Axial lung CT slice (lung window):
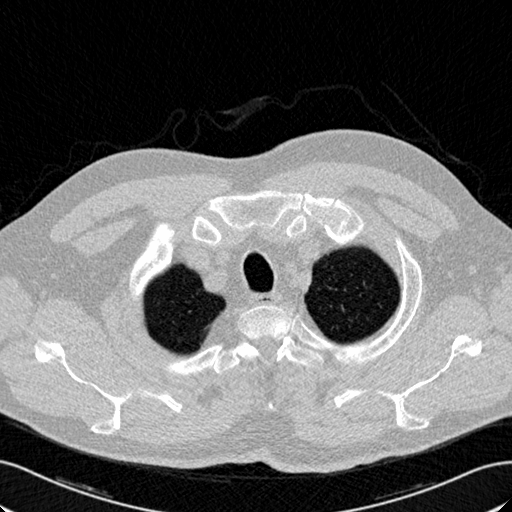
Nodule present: no